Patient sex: M
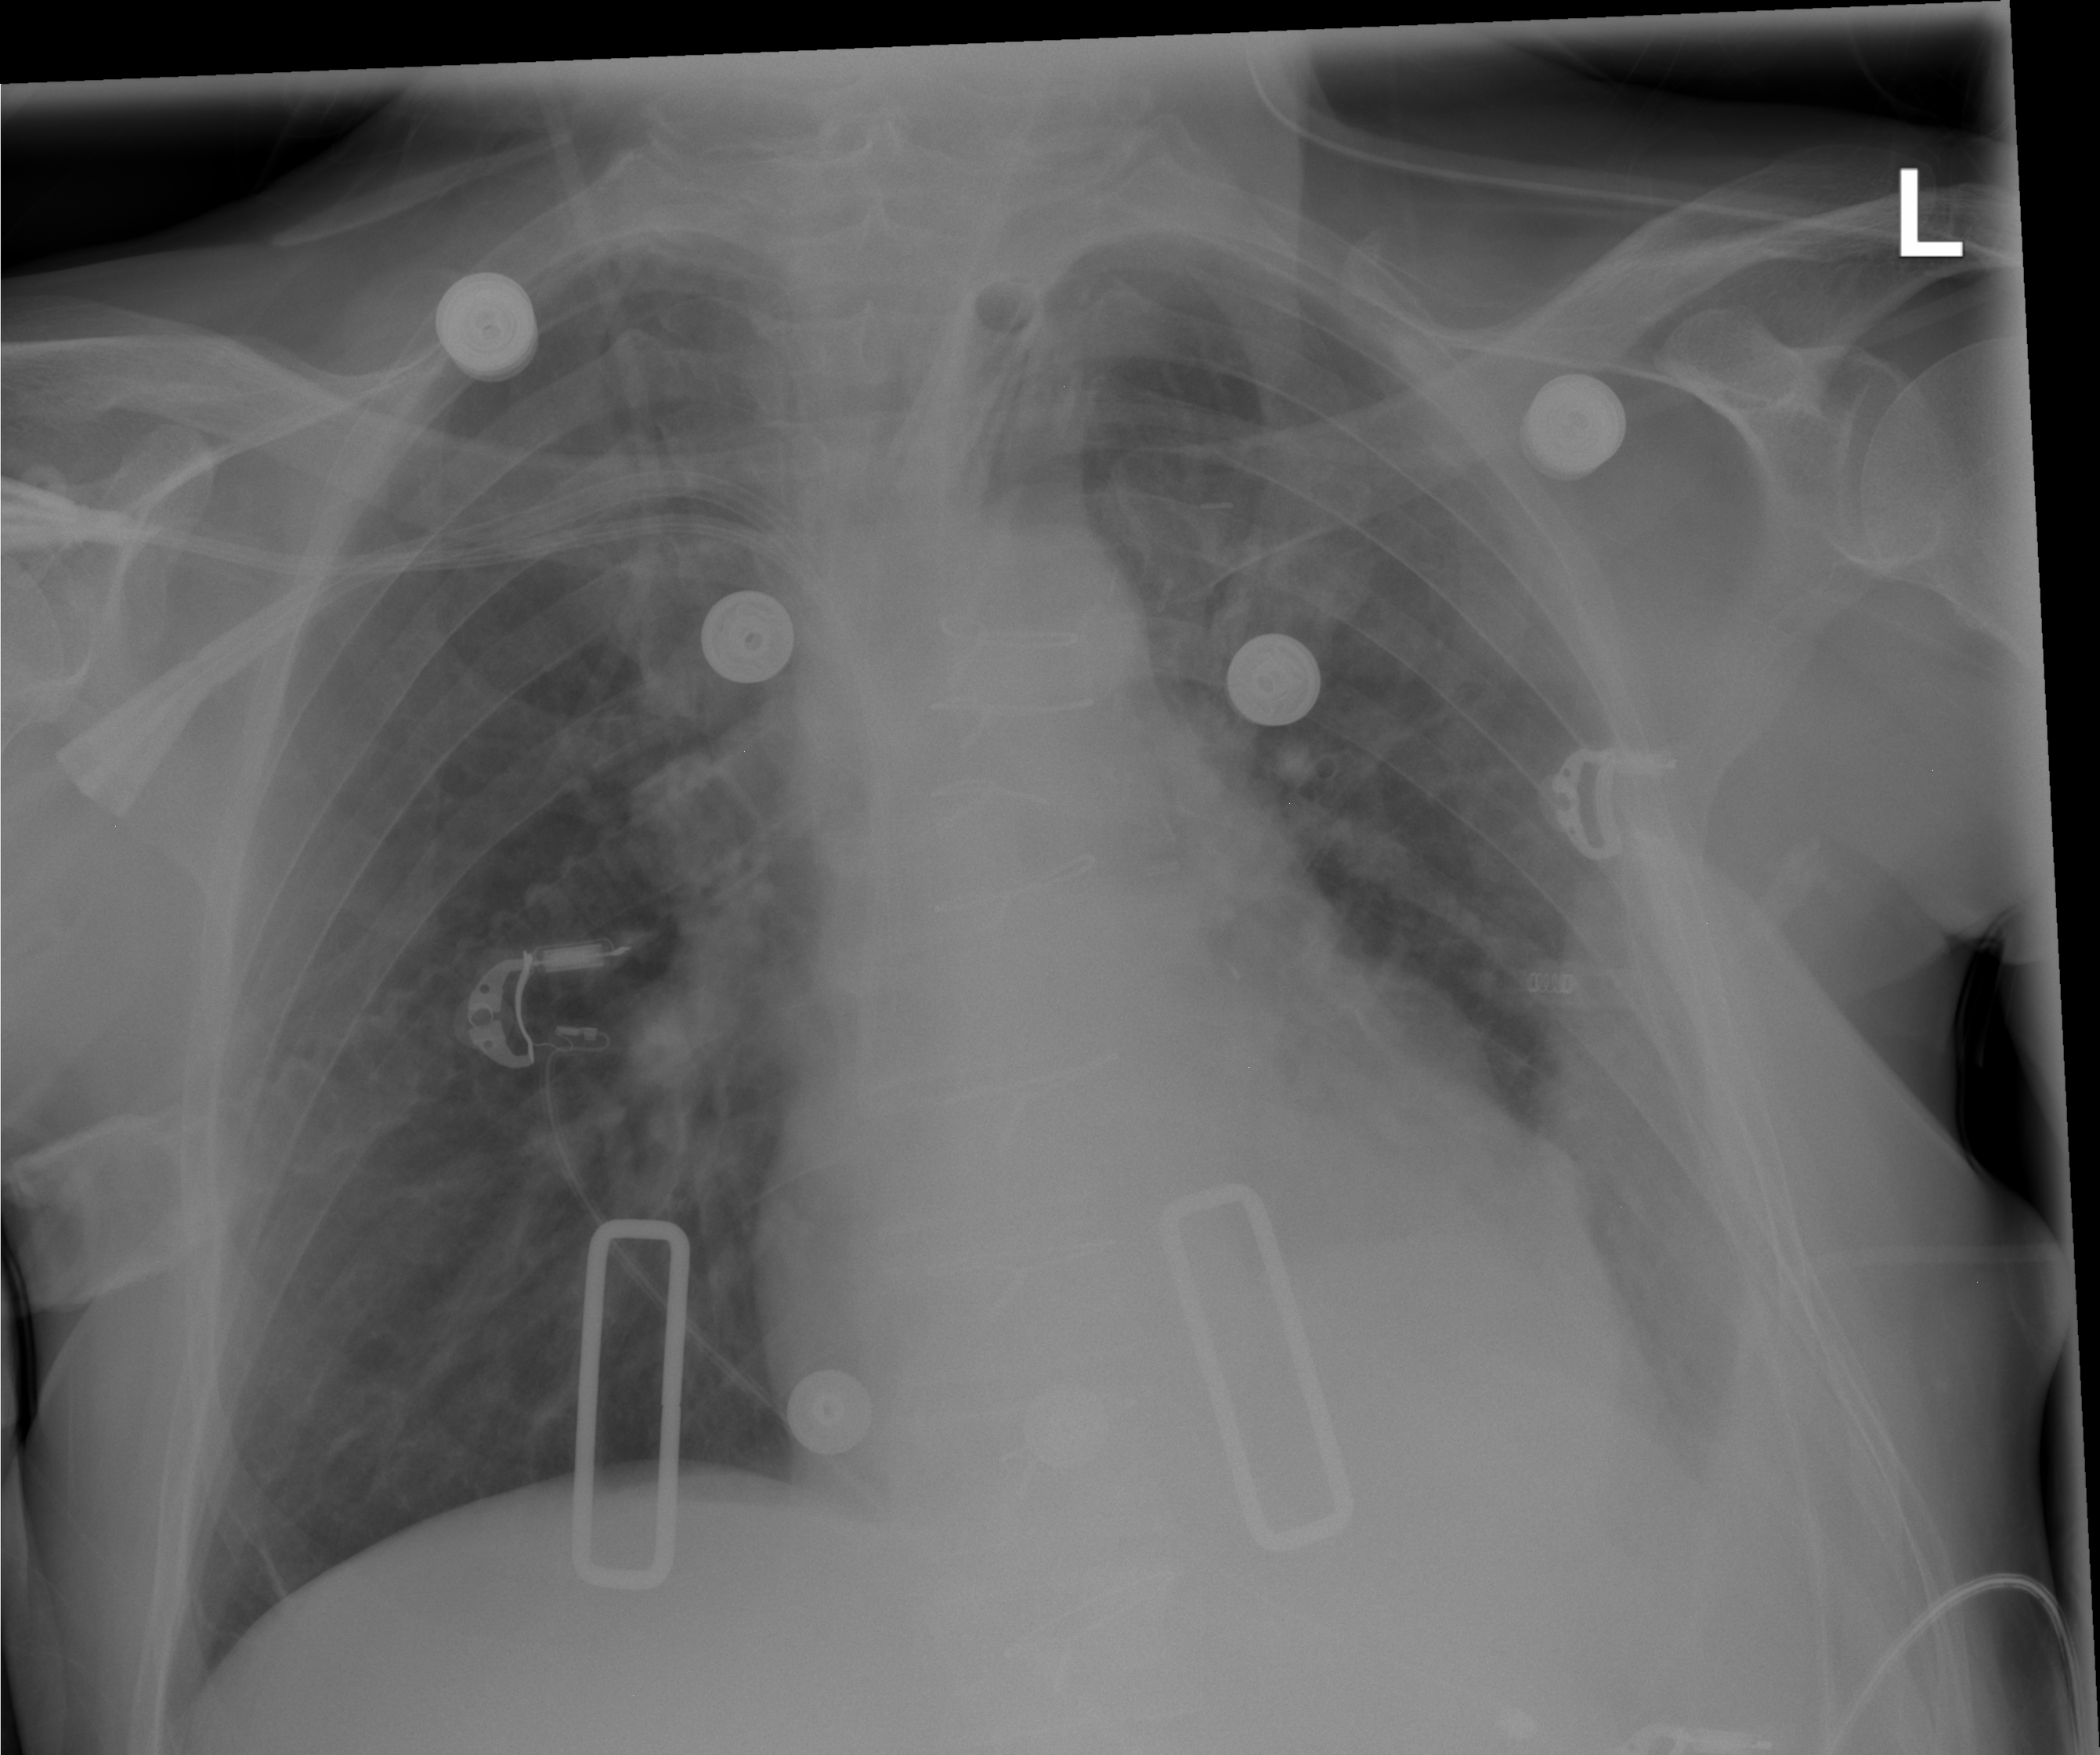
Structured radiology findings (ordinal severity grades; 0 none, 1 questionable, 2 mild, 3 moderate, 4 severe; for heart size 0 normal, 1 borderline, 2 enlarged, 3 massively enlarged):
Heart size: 0
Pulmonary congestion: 2
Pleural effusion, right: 0
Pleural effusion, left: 2
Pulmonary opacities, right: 0
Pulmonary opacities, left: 0
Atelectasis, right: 0
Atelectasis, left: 2